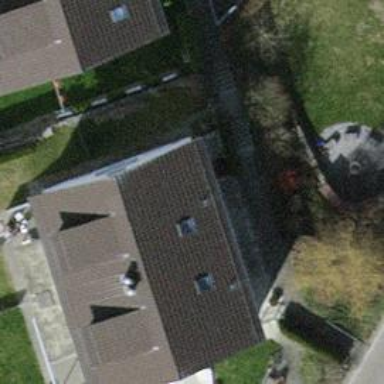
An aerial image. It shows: Concrete steps with ramp available for accessibility.